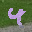
Label: 4